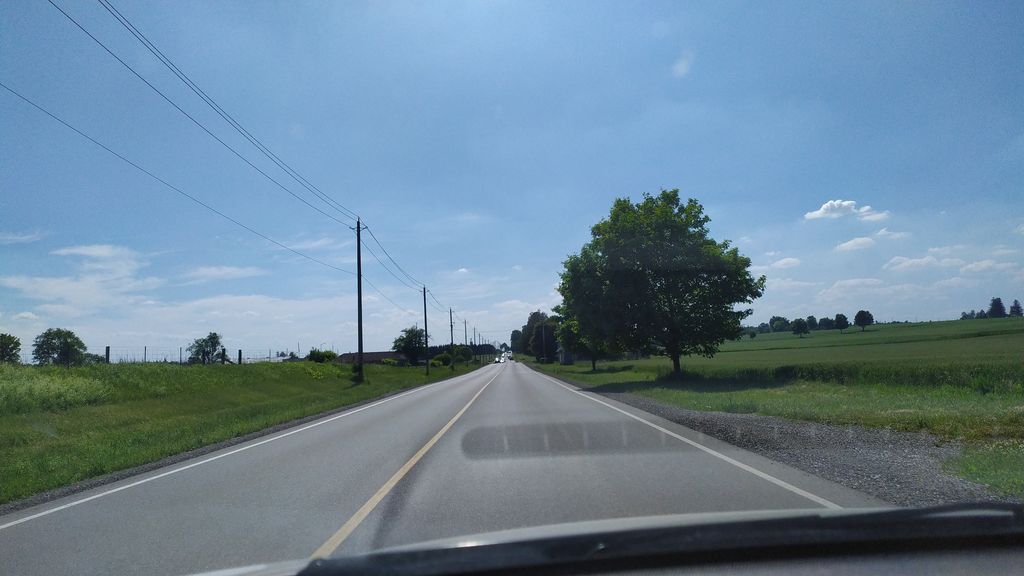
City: kitchener-waterloo